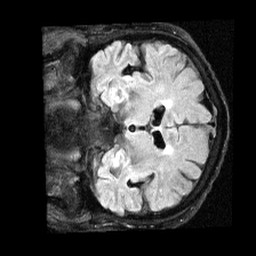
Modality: FLAIR
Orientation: coronal
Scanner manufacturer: siemens
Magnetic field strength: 1.5 T
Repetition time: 8.87 s
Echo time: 0.111 s